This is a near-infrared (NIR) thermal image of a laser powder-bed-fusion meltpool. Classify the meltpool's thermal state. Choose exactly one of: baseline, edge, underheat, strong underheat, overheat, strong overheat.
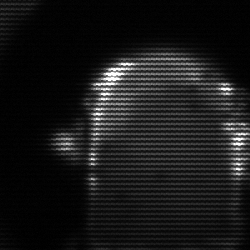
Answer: baseline